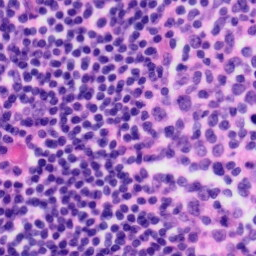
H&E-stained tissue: Tonsil